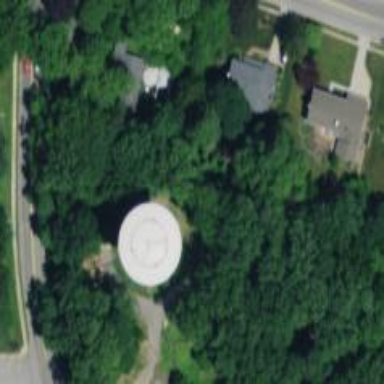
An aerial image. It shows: Water tower that is man-made.